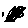
Label: circle